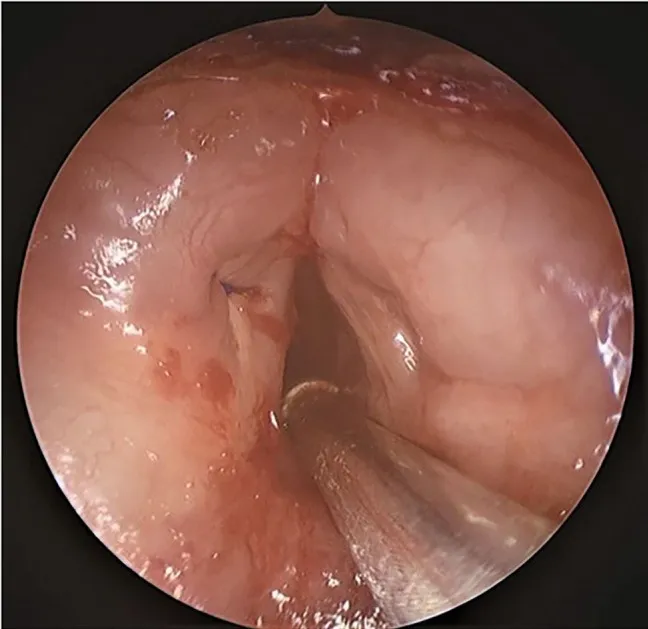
Endoscopic view of the mucosal flap laterization. Suture is visible on the left vocal cord.
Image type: endoscopy (airway_endoscopy)